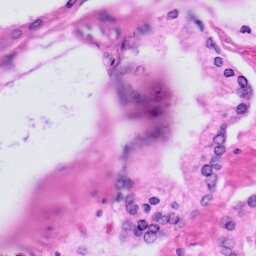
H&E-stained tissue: Prostate